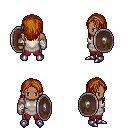
a pixel art fantasy rpg character, male body template, human, dark skin, white tunic, red pants, brunette long hairstyle, white cloth bandages, metal boots, shield, four views (front, back, left, right), 2x2 character sprite sheet, small pixel art, hard edges, no anti-aliasing